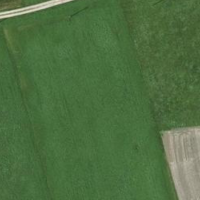
EUNIS habitat code: 25
Species observed at this site:
Trifolium repens